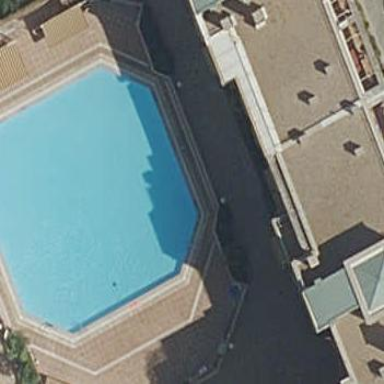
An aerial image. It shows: Swimming pool located in leisure land.